Question: What I'm aiming to do is to allow the user of my Android application to select points on the face and retrieve the X and Y coordinates from that touch. Please see the below picture.

I would like the user to be able to change the size of the selection square.
So far I have the below code, but I honestly have no idea where to go from there. How do I go about drawing a rectangle that the user can manipulate and move (and then return the X and Y centerpoint coordinates from that)? <URL>
'''
private void selectImg(){
//retrieve X and Y values from touch
surfaceView.setOnTouchListener(new View.OnTouchListener() {
@Override
public boolean onTouch(View view, MotionEvent pos) {
//retrieve position when user finishes touch
if (pos.getAction() == MotionEvent.ACTION_UP){
Log.d("X",String.valueOf(pos.getX()));
Log.d("Y",String.valueOf(pos.getY()));
}
return true;
}
});
}
'''
Thank you!
Could be useful:
<URL>
<URL>
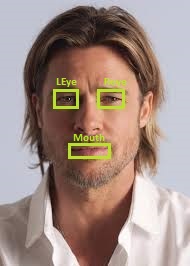
Answer: Well If I understand correctly according to your code you are using a 'SurfaceView' so to draw inside it you can read the accepted answer <URL>.
Also you can create your own custom 'View' and draw inside it, you can see a working example I am using in my project <URL>.
You already have the (x,y) coordinates of the touch so to draw the rectangles inside your 'SurfaceView' using 'Canvas'. Here some code you can use for reference, all you have to do is change the numbers by the (x,y) coordinates where you want to draw:
'''
Paint paint = new Paint();
paint.setColor(Color.BLACK);
paint.setStrokeWidth(3);
canvas.drawRect(30, 30, 80, 80, paint);
paint.setStrokeWidth(0);
paint.setColor(Color.CYAN);
canvas.drawRect(33, 60, 77, 77, paint );
paint.setColor(Color.YELLOW);
canvas.drawRect(33, 33, 77, 60, paint );
'''
Now to resize your rectangle you will have to save the coordinates somewhere, you can use <URL> to save the coordinates for each rectangle you have. Then to re-size them you can read the coordinates from the touchscreen and see if they are NEAR some of your rectangles coordinates. I say near because it would be difficult to touch exactly the coordinate of the corner, you have to see if it is for example in +-10 pixels around the corner. Take care of the rectangle size maybe those 10 pixels are the rectangle width or height.
Finally on 'ACTION_DOWN' you track the corner as I write before and on 'ACTION_UP' you take the new coordinates of the corner you detected before on 'ACTION_DOWN', then, you call 'invalidate()' to redraw your rectangles and you are done!
I hope you understood me and helps you in some way :)